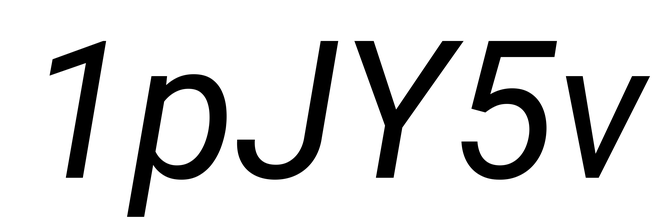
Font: Roboto-Italic_Italic